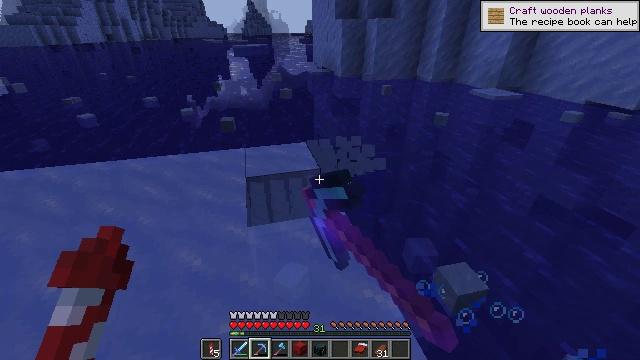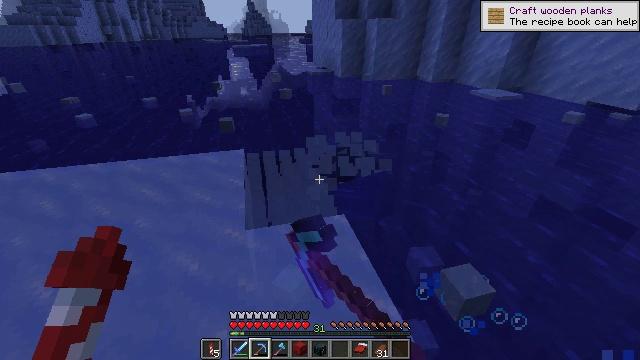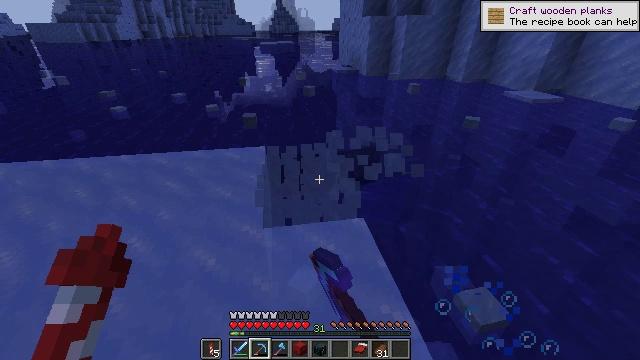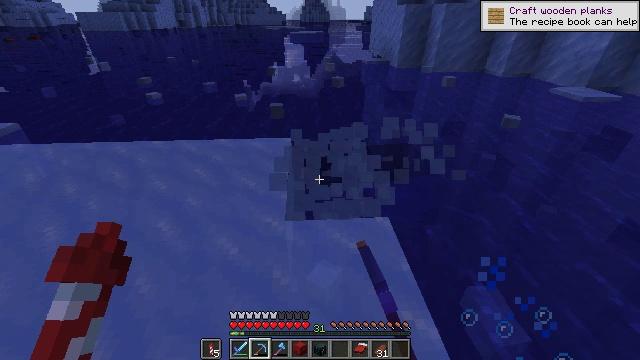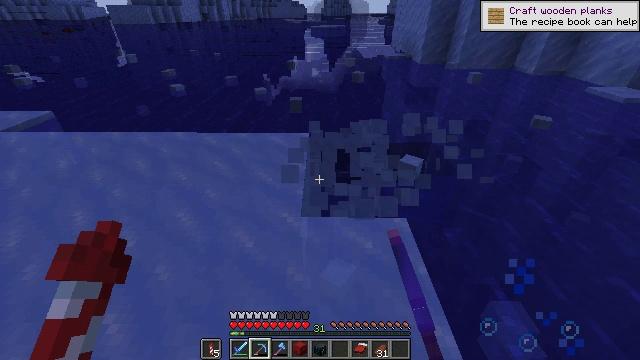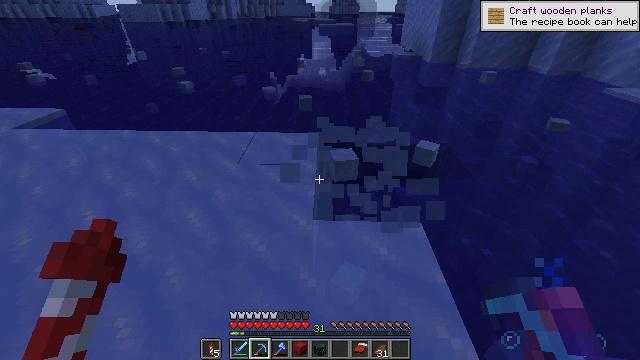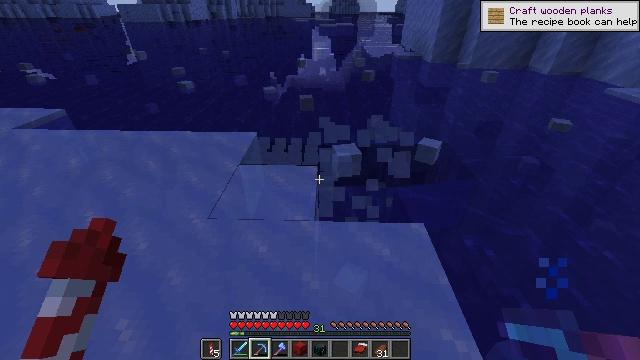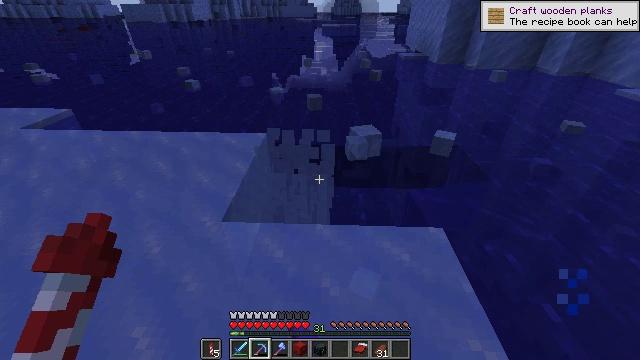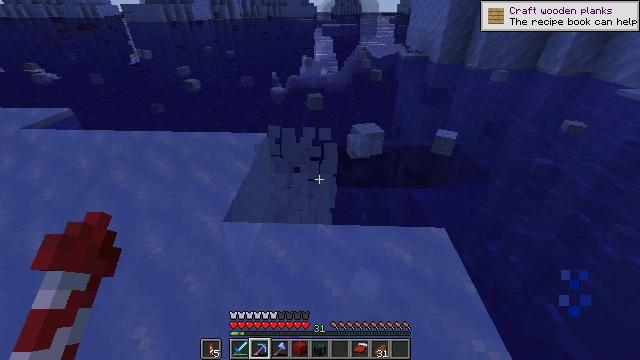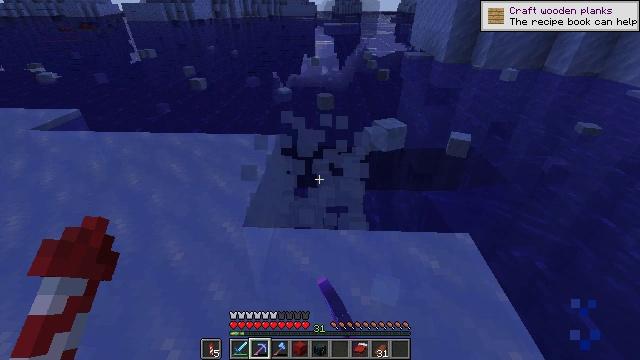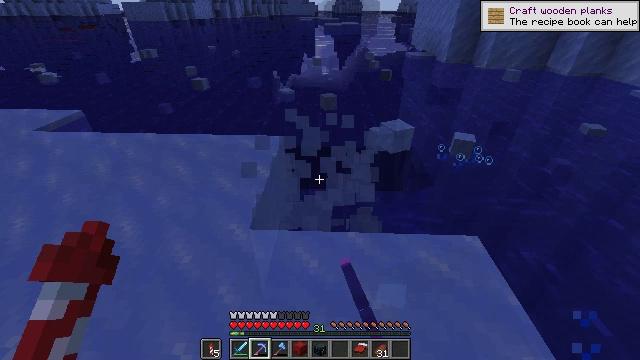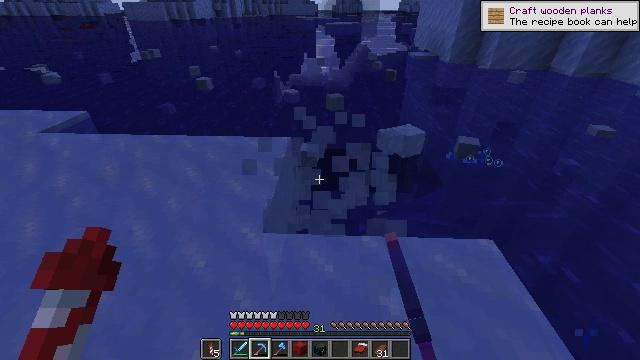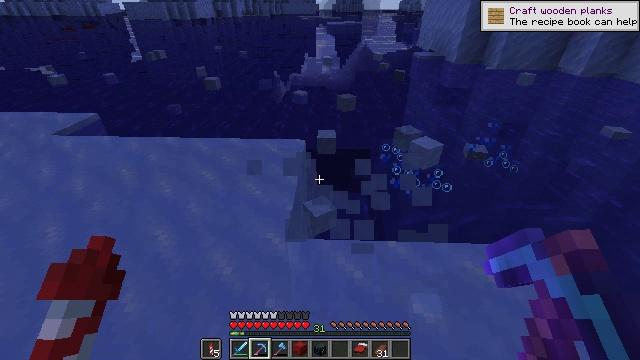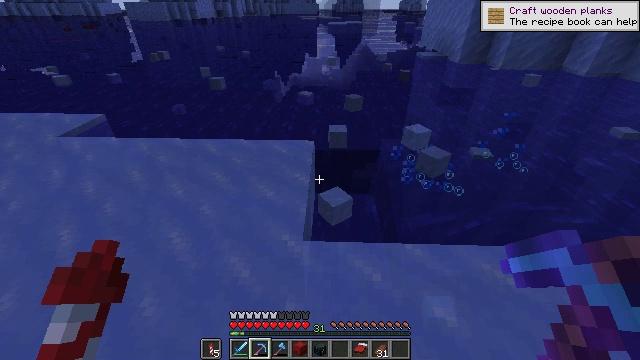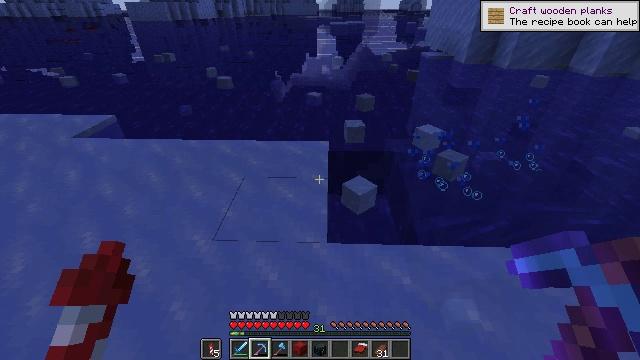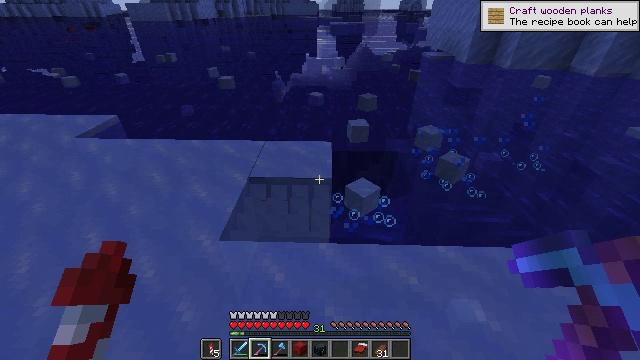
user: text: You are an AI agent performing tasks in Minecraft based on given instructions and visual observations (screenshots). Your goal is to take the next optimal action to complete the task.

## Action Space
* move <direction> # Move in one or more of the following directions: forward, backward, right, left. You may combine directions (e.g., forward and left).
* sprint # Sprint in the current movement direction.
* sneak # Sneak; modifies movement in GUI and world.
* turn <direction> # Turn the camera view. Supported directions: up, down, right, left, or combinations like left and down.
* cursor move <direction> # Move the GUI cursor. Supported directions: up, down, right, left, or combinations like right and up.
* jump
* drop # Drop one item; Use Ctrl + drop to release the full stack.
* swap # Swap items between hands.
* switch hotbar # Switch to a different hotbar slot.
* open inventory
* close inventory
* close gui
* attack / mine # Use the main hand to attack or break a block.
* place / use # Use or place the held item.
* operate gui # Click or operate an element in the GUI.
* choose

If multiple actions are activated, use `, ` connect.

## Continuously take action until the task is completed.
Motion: motion action
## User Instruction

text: Mine the ice block.
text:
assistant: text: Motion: attack / mine
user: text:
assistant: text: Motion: move left, turn left, attack / mine
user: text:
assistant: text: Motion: move left, turn left and down, attack / mine
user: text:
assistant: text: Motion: move left, turn left and down, attack / mine
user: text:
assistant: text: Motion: move left, turn left, attack / mine
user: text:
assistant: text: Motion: move left, attack / mine
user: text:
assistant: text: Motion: move left, attack / mine
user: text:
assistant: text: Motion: move left, attack / mine
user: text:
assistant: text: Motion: move left, attack / mine
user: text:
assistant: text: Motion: move left, attack / mine
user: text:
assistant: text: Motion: move left, attack / mine
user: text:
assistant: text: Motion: move left, attack / mine
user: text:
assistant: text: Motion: move left, attack / mine
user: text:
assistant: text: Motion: move left, attack / mine
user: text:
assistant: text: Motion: move left, attack / mine
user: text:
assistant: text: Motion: move left, attack / mine
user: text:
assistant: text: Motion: move left, attack / mine
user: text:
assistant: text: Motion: move left, attack / mine
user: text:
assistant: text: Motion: move left, attack / mine
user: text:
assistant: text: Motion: move left, attack / mine
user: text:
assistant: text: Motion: move left, attack / mine
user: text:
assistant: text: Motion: move left, attack / mine
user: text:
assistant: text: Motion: move left, attack / mine
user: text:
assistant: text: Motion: move left, attack / mine
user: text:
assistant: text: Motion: move left, attack / mine
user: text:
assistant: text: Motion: move left, attack / mine
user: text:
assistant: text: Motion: move left, attack / mine
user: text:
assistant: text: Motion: move left, attack / mine
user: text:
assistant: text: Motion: move left, attack / mine
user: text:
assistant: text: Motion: move left, attack / mine